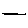
Label: line